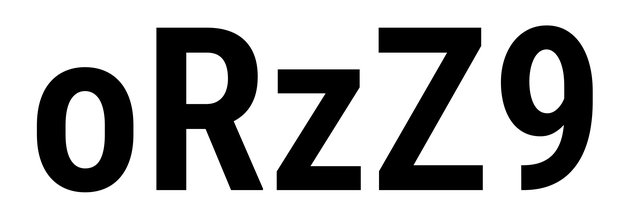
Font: Roboto_Condensed_SemiBold